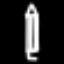
Label: pencil